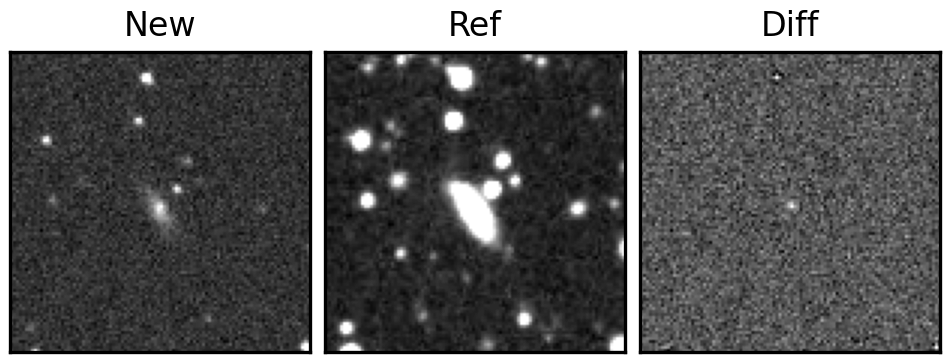
Label: real